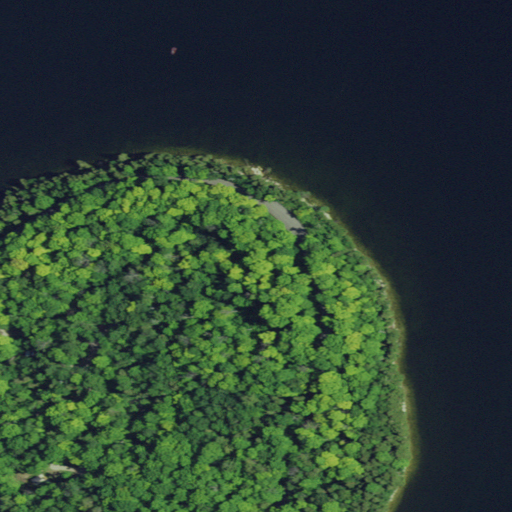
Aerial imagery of cliff(s) in Wisconsin named Eagle Bluff containing open water, deciduous forest, open development, barren land, low intensity development, evergreen forest, and mixed forest